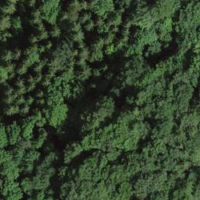
EUNIS habitat code: 44
Species observed at this site:
Cardamine heptaphylla